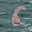
Label: 6